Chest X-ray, PA view. Patient: 70 years old, sex M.
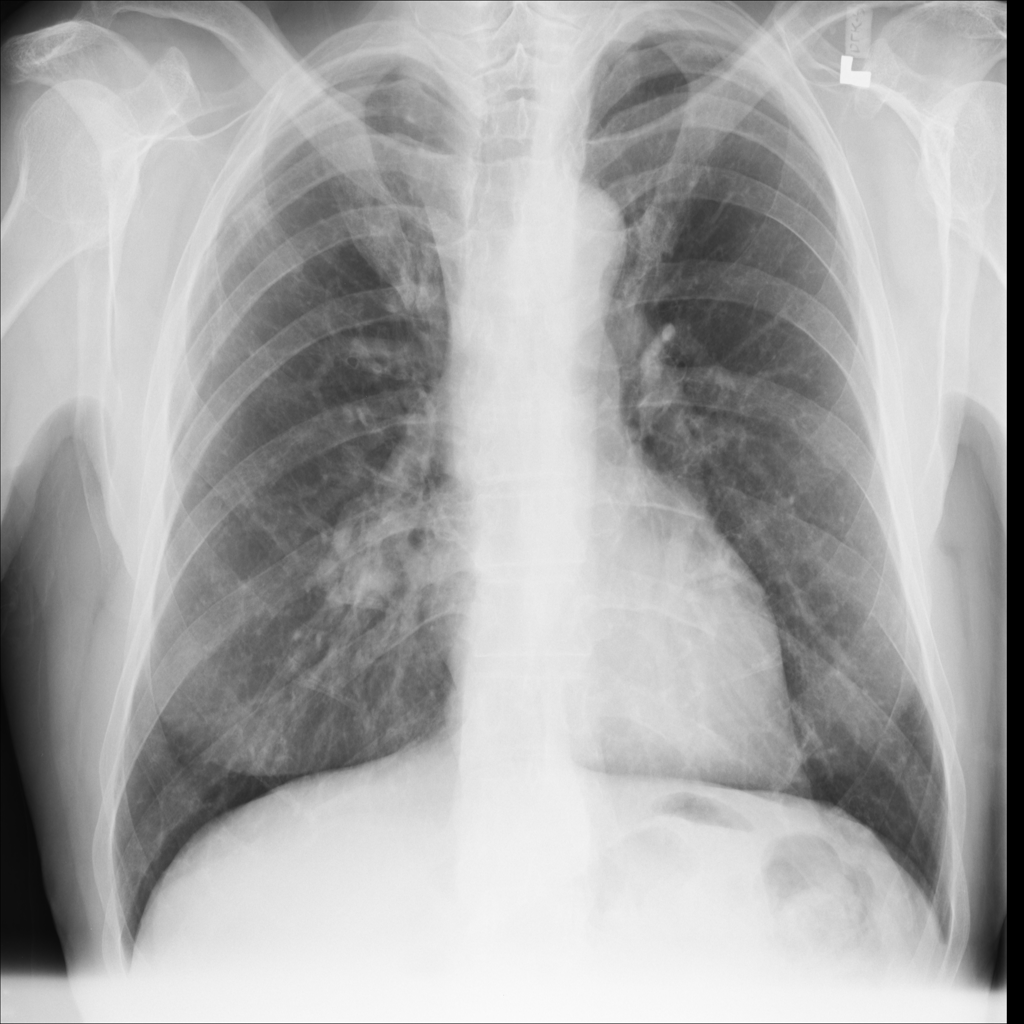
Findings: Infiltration